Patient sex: M
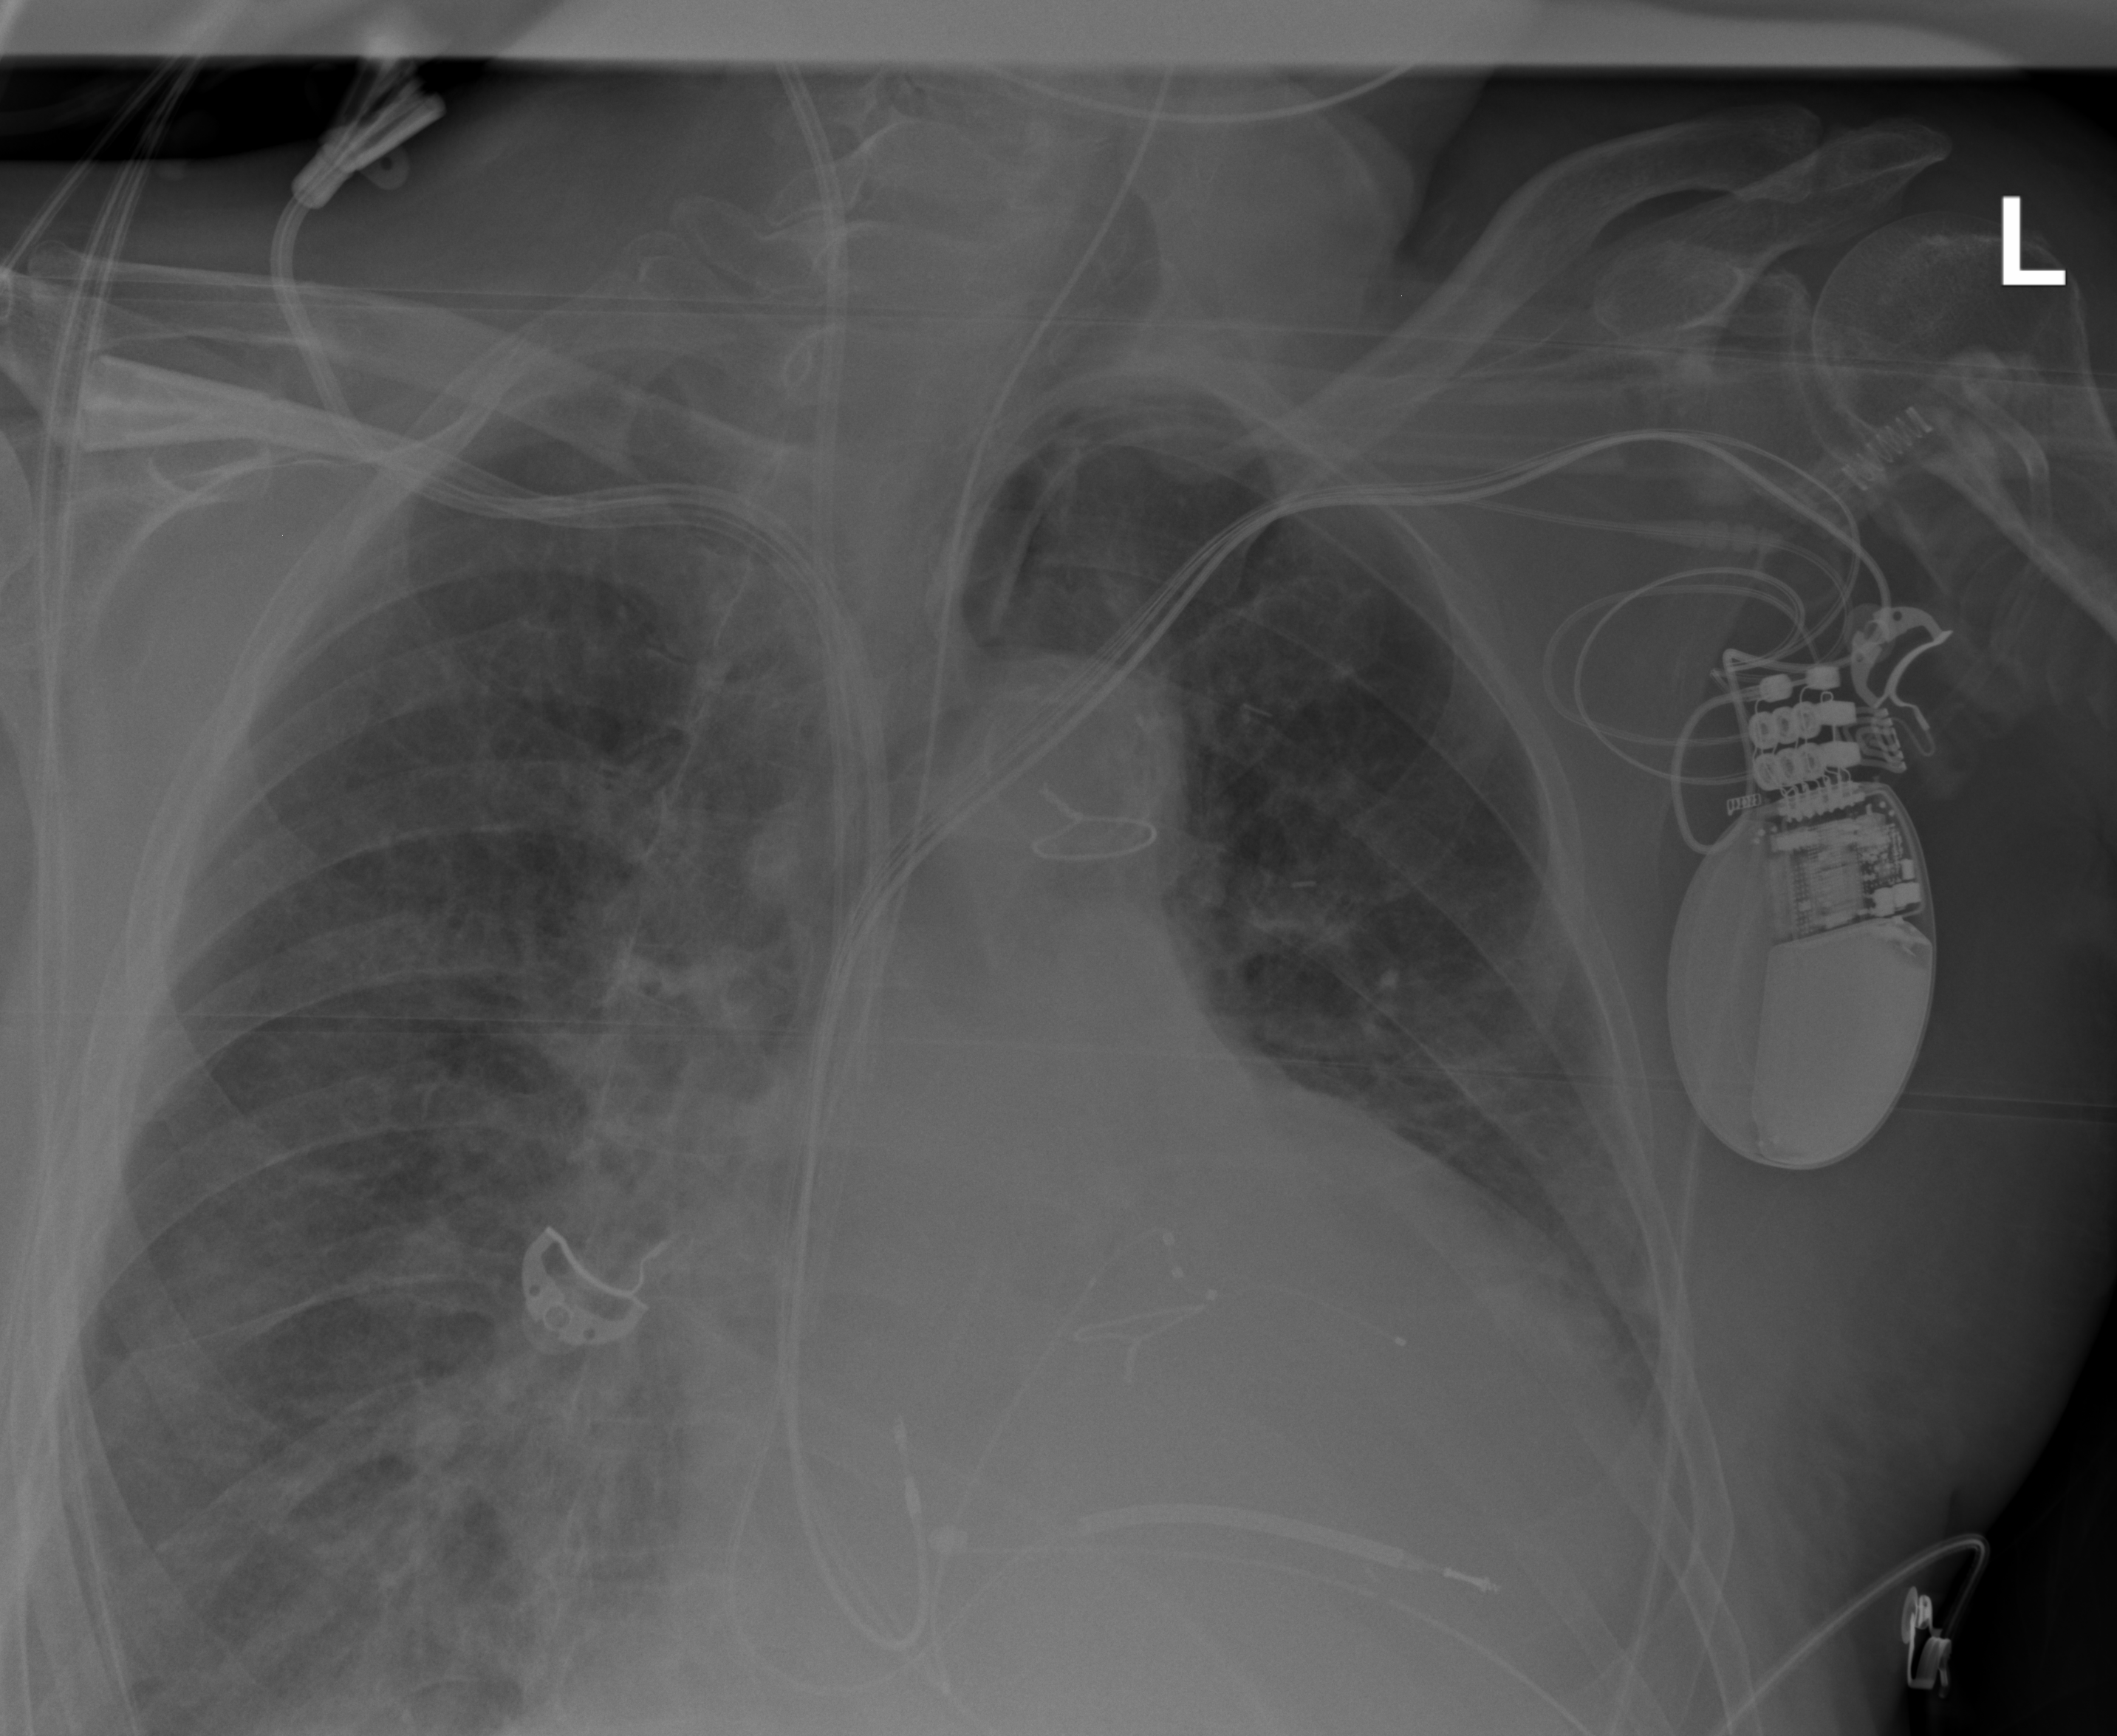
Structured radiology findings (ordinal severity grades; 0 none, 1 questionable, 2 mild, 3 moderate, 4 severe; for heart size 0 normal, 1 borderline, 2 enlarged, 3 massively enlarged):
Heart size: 2
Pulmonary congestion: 2
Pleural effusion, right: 0
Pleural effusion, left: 2
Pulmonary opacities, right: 2
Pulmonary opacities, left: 1
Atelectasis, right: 2
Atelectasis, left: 2